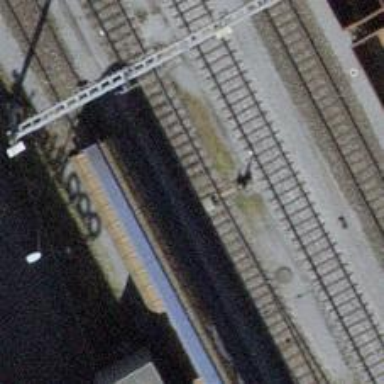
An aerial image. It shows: Railway switch.